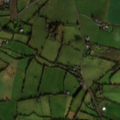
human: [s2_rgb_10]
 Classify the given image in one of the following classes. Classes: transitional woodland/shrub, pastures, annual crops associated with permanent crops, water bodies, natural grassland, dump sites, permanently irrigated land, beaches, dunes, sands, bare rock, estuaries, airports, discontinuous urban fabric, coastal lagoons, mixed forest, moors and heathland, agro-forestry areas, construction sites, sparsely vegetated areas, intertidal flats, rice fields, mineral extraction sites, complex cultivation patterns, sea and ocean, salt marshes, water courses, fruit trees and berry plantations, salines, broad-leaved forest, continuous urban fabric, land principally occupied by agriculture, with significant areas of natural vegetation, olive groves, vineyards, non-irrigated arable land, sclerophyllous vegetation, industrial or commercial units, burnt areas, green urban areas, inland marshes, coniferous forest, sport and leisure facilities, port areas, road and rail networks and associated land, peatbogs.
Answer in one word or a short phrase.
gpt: discontinuous urban fabric, non-irrigated arable land, pastures